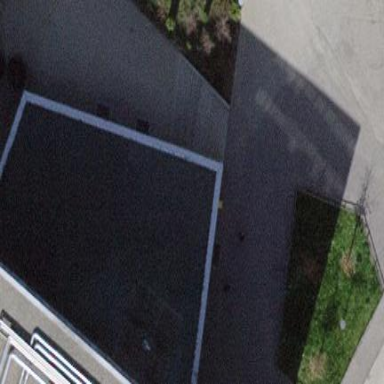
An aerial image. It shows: Office building.